Question: Sorry if this is a duplicate question cause I can't seem to find where the problem is in my code.
Once I run the code in the terminal 'php vendor/bin/doctrine-migrations migrations:diff' I get the following error

I don't know where this error is coming from.
Update
When i run 'php vendor/bin/doctrine orm:info' i get the following output in terminal
'! [CAUTION] You do not have any mapped Doctrine ORM entities according to the current configuration. ! If you have entities or mapping files you should check your mapping configuration for errors.'
Cheers!
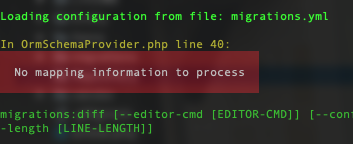
Answer: Update
I was missing 2 lines of code in mijn config and those are followed.
'$platform = $entityManager->getConnection()->getDatabasePlatform(); $platform->registerDoctrineTypeMapping('enum', 'string');'
added these 2 lines and now i don't get any mapping problems.
Ow and used the following link <URL> This stack issue will explain what you need to do when you get this problem
UPDATE
Found out that i was using @ORM/Entity and when i changed it to @Entity it worked. I went a bit deeper in to this and found out that "useSimpleAnnotationReader" is true so if you put that to false and removed the last 2 rows of code it works perfectly fine. it looks something like this now
'''
$config = Setup::createAnnotationMetadataConfiguration(
$paths,
$isDevMode,
null,
null,
false);
'''
The last one is for "useSimpleAnnotationReader" i put this in the bootstrap.php
Cheers!